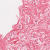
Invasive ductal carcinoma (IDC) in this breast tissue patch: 0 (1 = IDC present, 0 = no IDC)